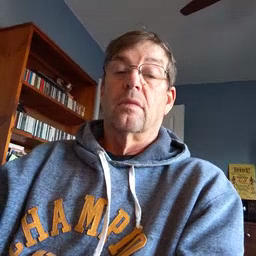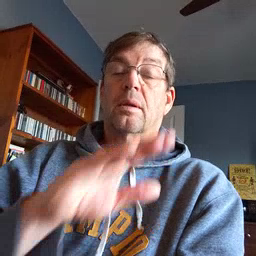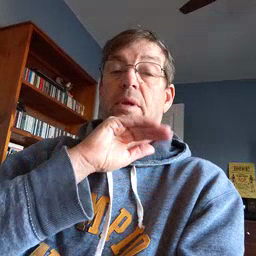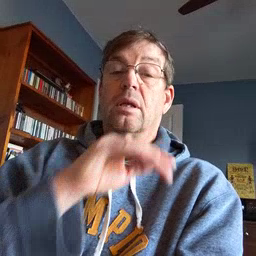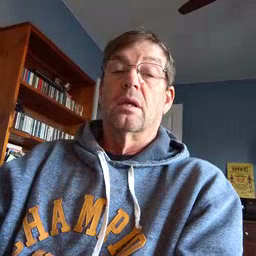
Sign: pig